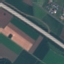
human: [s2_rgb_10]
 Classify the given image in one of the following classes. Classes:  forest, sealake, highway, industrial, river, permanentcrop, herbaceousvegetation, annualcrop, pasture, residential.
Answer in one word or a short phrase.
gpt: Highway